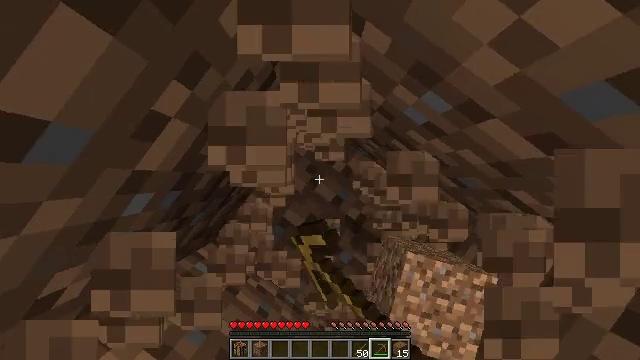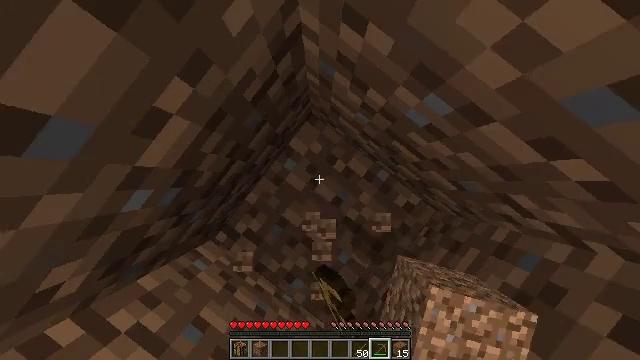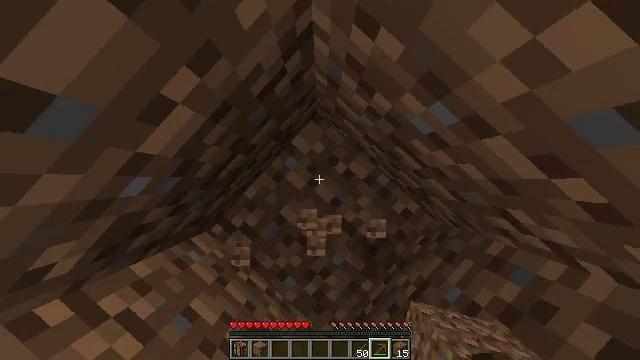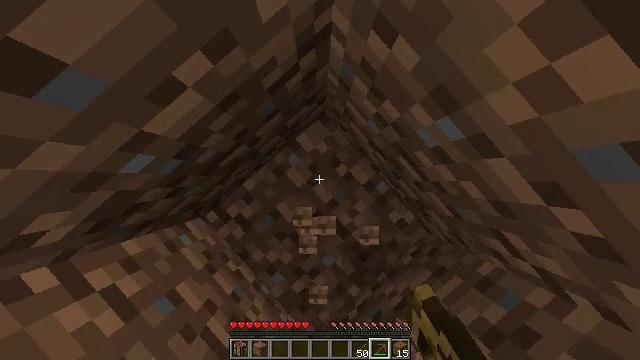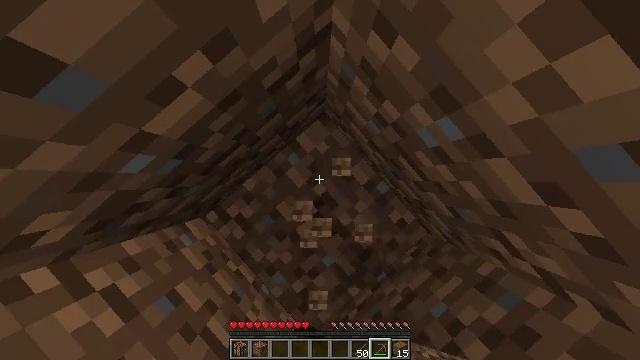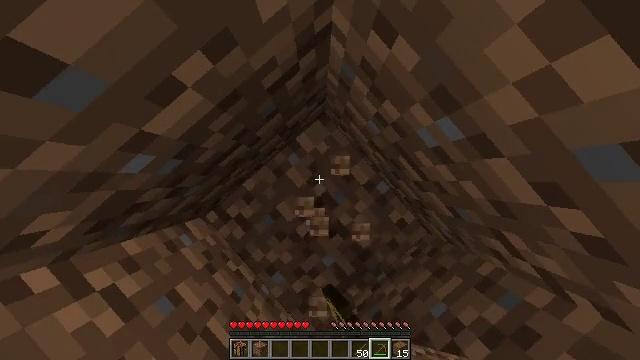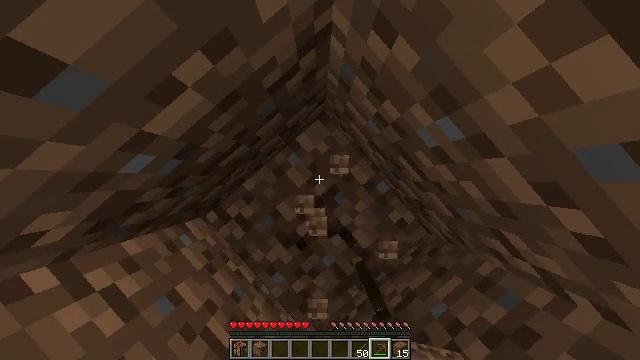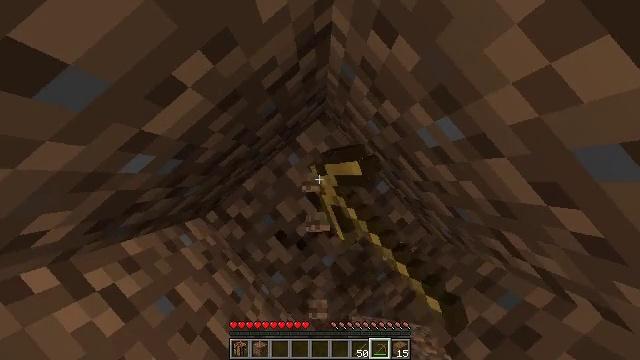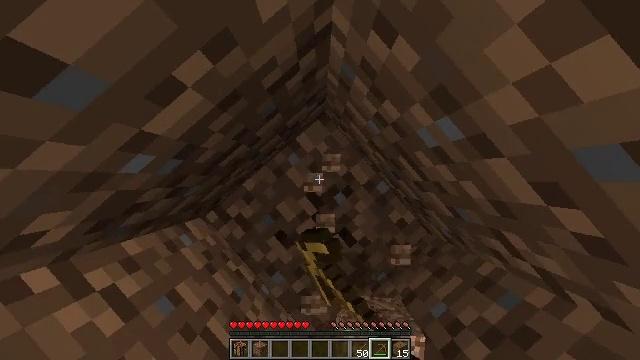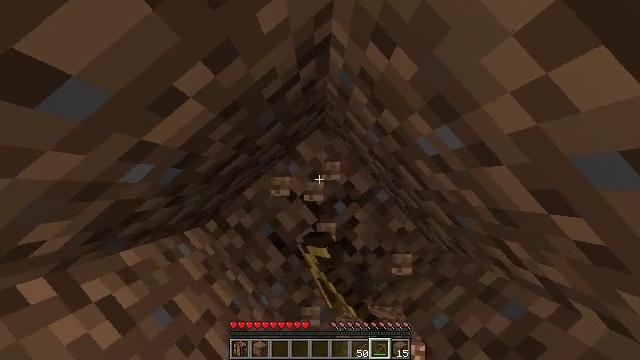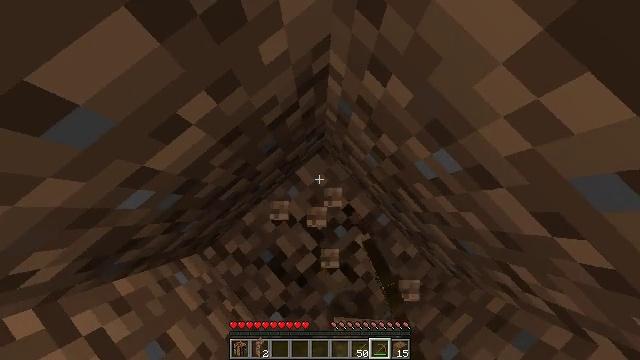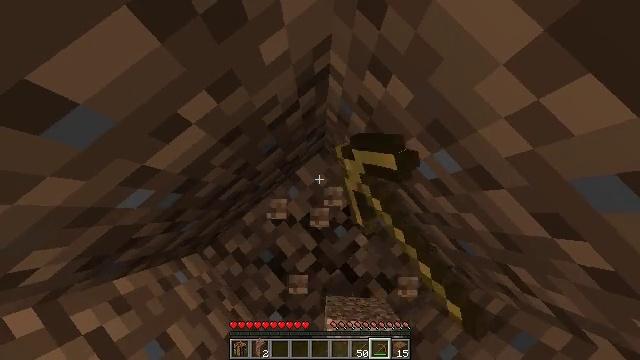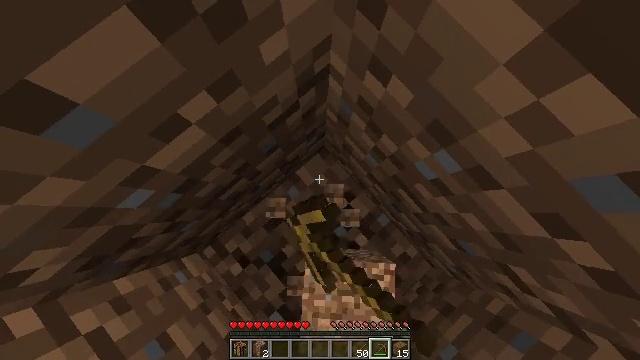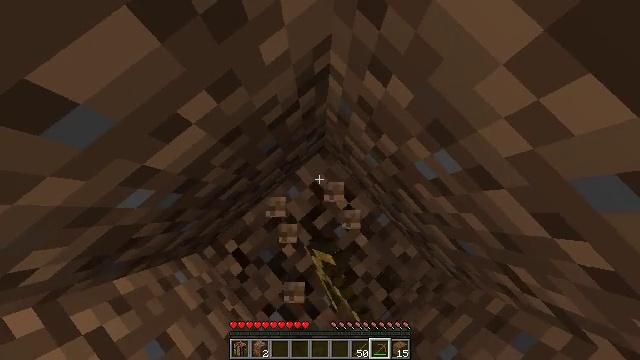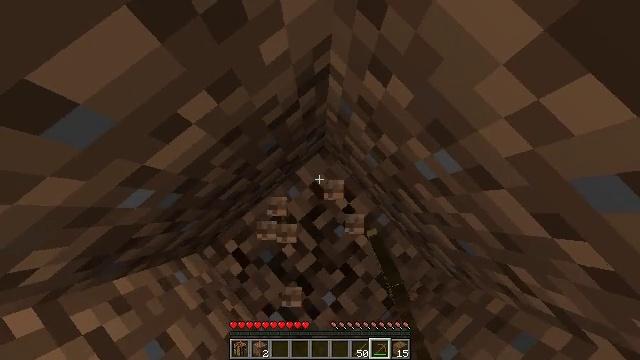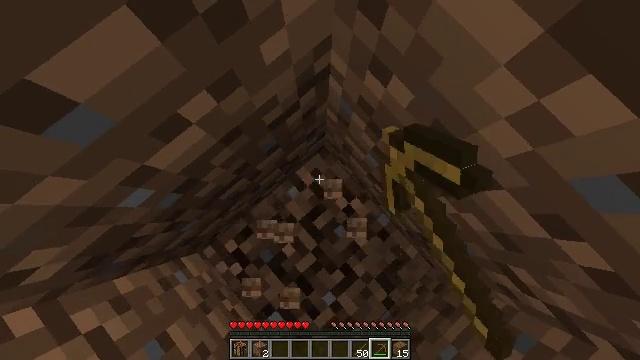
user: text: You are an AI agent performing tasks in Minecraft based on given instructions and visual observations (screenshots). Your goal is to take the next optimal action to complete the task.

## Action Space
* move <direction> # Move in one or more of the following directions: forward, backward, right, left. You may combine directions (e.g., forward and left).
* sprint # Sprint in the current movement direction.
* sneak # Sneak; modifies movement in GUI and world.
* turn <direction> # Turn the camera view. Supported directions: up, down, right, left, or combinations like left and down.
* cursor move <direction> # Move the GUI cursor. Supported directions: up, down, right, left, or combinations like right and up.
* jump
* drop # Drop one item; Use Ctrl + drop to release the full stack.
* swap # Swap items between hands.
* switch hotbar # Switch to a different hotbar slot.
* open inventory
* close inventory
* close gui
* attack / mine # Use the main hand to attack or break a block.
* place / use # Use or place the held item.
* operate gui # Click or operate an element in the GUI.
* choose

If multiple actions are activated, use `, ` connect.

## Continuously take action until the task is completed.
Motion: motion action
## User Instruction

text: Gather dirt.
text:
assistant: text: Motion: turn left and down, attack / mine
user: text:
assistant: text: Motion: turn left and down, attack / mine
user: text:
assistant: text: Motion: turn left and down, attack / mine
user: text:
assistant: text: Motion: attack / mine
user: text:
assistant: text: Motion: attack / mine
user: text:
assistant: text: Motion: attack / mine
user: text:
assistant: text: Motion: attack / mine
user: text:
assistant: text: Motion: attack / mine
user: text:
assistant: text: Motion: turn up, attack / mine
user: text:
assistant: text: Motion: turn up, attack / mine
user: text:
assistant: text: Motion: attack / mine
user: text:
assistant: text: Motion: attack / mine
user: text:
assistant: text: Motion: attack / mine
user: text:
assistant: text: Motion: attack / mine
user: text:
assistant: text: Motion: attack / mine
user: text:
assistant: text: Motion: attack / mine
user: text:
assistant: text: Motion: attack / mine
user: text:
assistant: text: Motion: attack / mine
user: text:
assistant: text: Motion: attack / mine
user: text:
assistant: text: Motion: attack / mine
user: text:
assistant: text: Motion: attack / mine
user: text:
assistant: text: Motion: attack / mine
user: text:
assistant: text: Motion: attack / mine
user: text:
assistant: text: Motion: turn right and down, attack / mine
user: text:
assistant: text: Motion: turn right and down, attack / mine
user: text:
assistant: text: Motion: turn down, attack / mine
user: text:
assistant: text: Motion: turn down, attack / mine
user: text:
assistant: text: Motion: attack / mine
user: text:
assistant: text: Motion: attack / mine
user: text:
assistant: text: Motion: attack / mine